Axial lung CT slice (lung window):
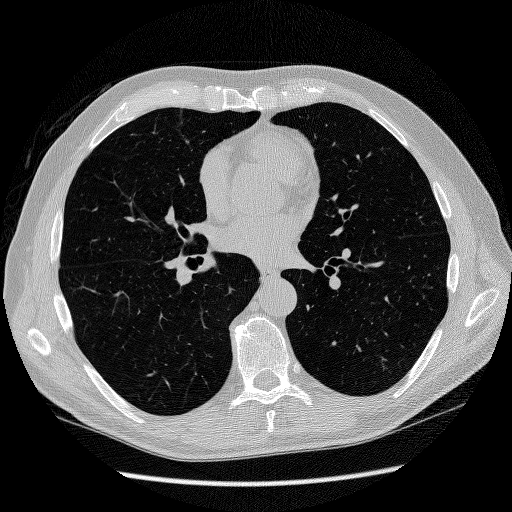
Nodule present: no